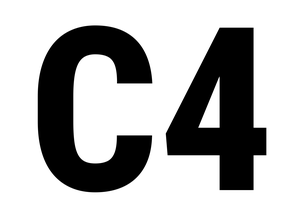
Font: Roboto_Condensed_ExtraBold